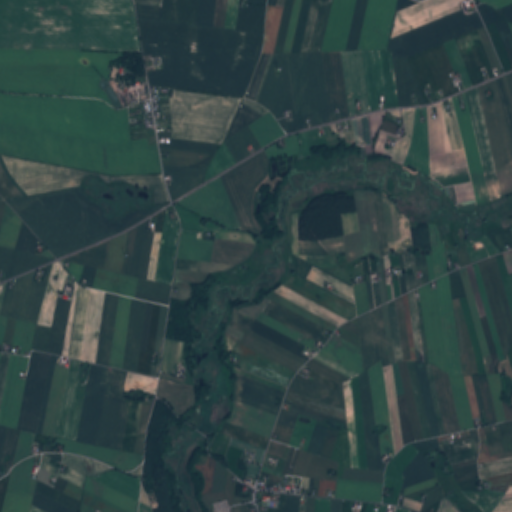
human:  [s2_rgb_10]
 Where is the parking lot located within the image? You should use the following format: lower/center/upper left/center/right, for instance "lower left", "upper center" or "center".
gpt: The parking lot is located in the lower center of the image.
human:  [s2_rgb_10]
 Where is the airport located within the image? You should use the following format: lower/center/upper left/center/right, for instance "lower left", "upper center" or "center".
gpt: There is no airport in the image.